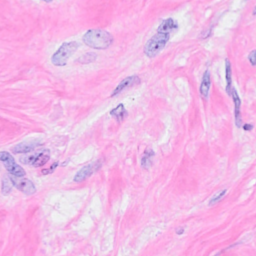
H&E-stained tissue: Breast